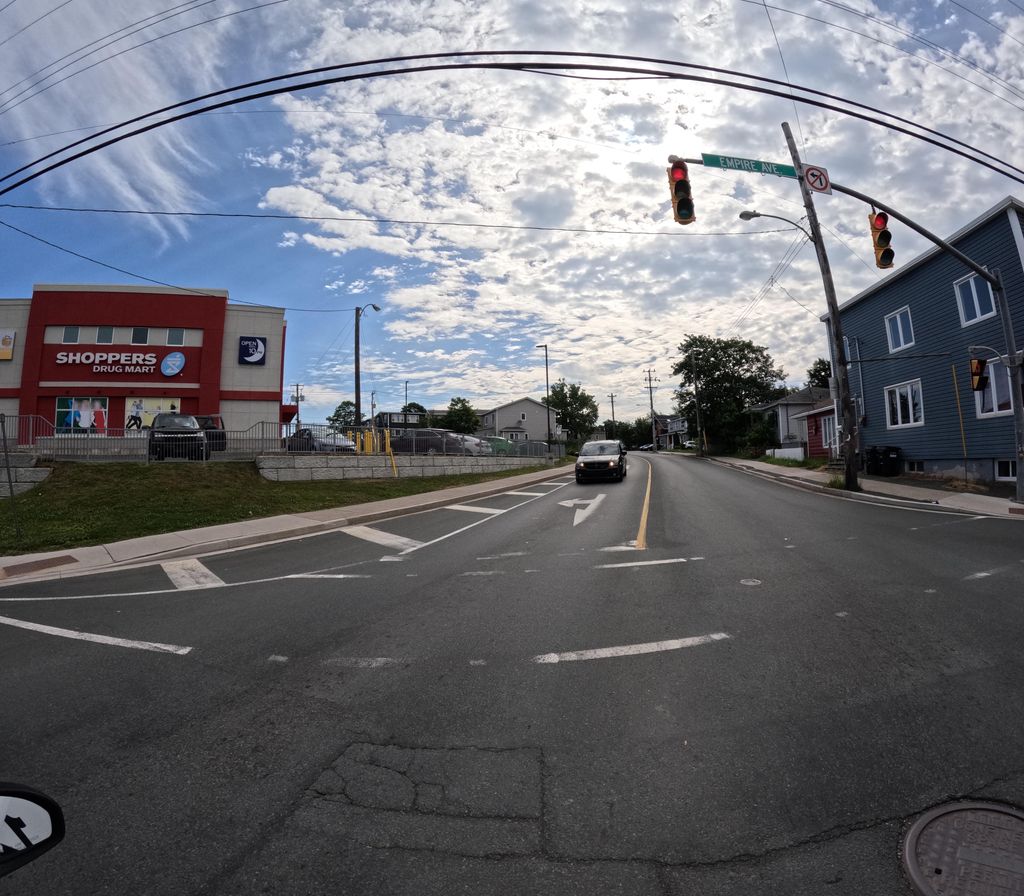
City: st_johns